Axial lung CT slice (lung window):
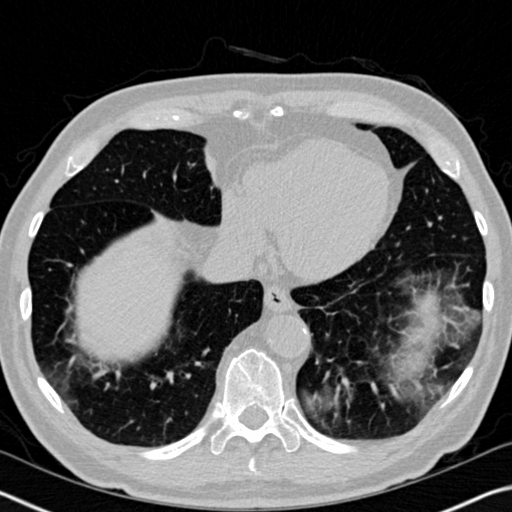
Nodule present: no